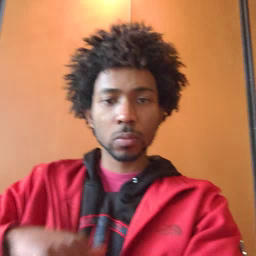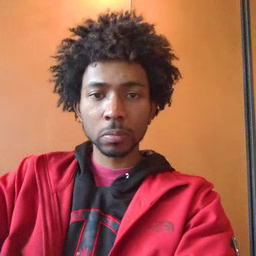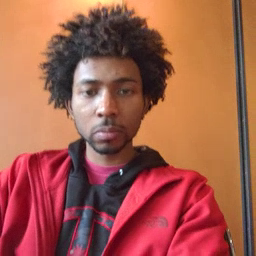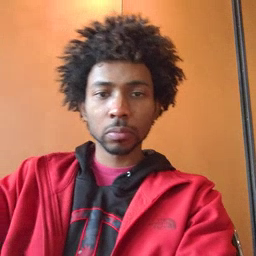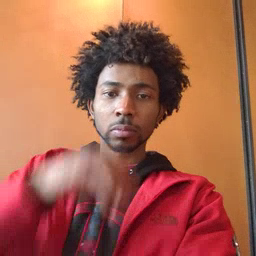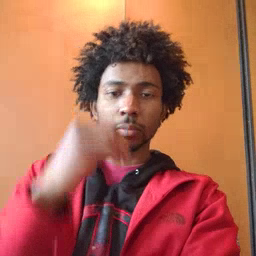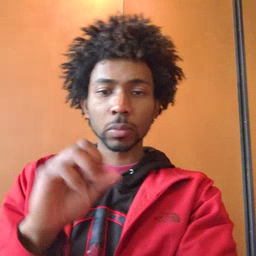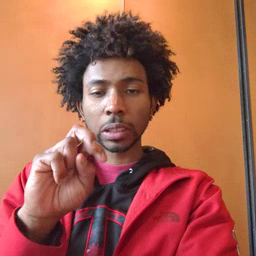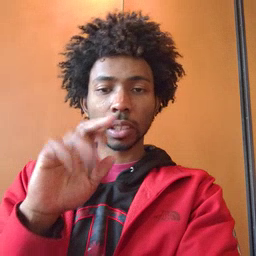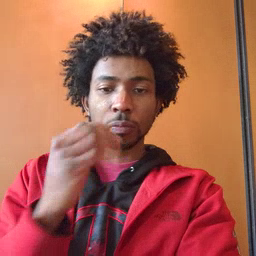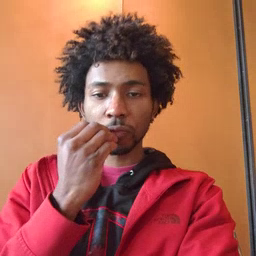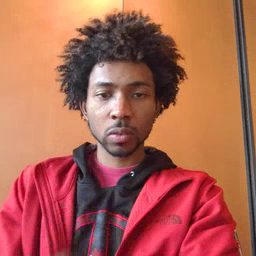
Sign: snack